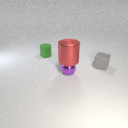
small gray rubber cube to the right of small green rubber cylinder